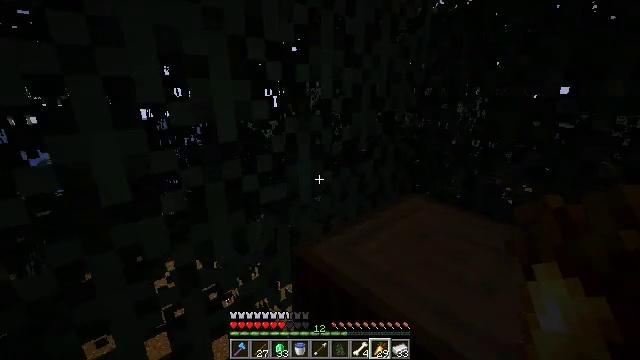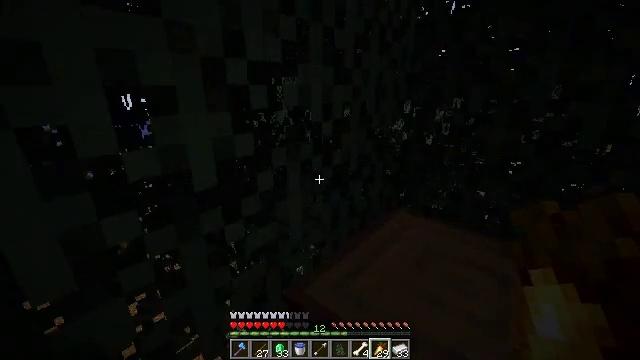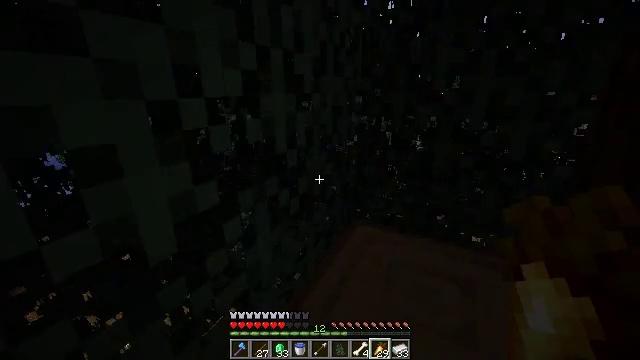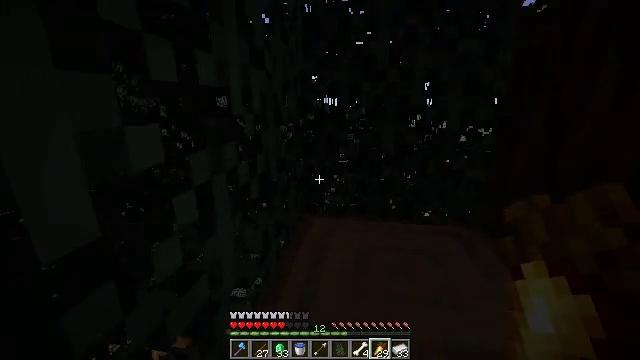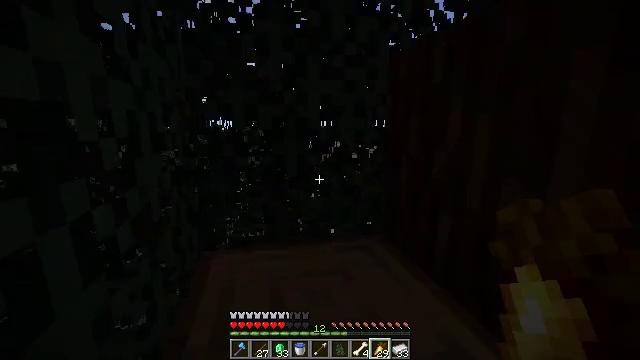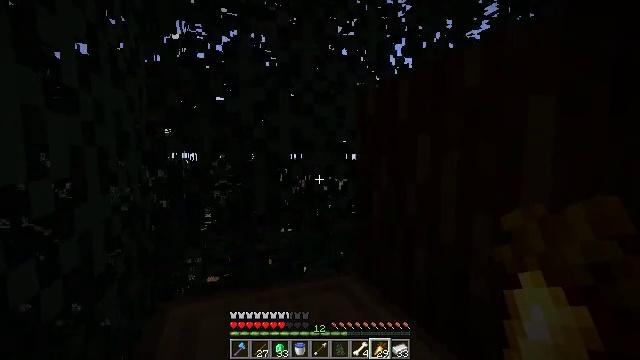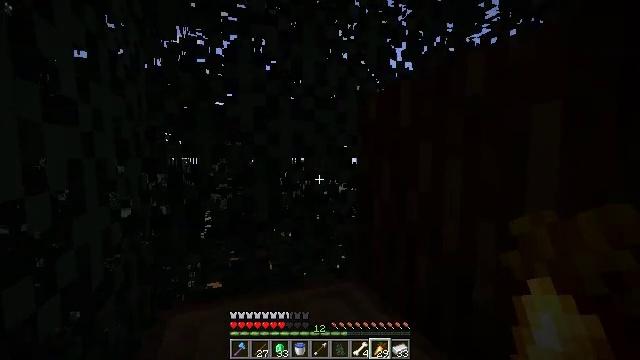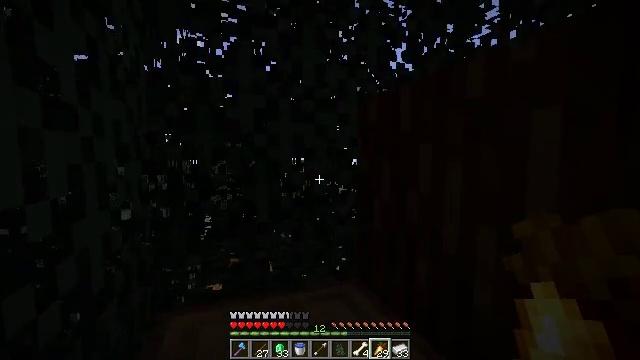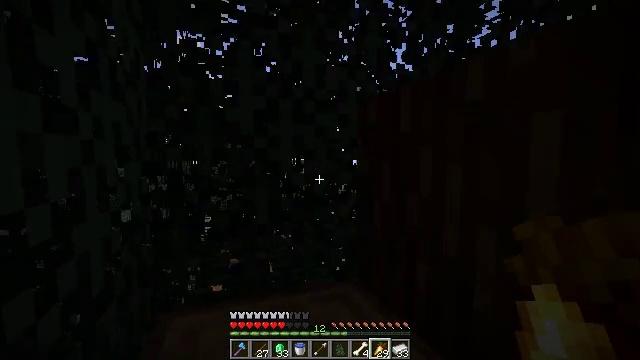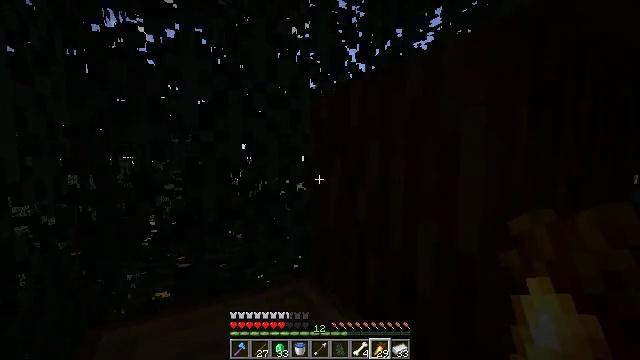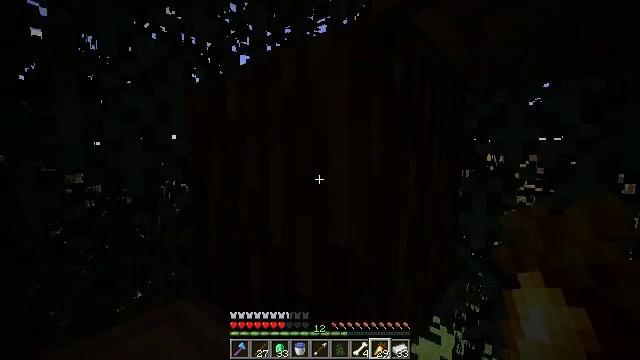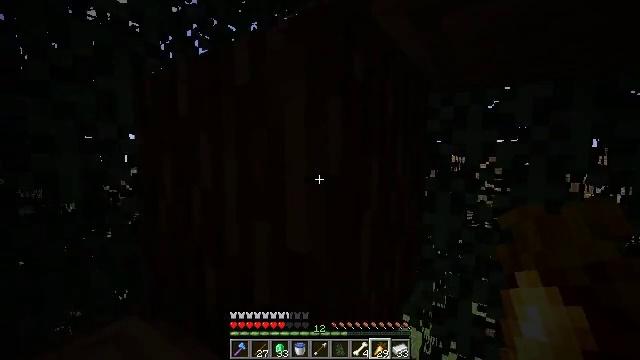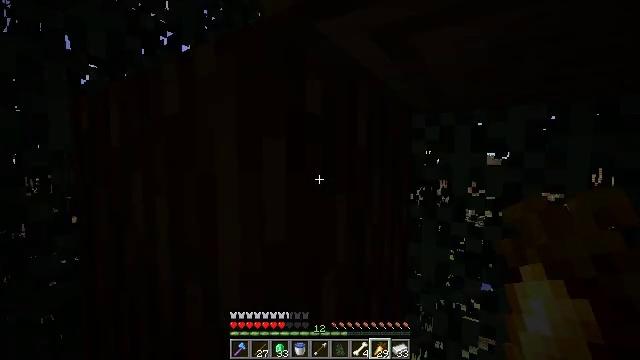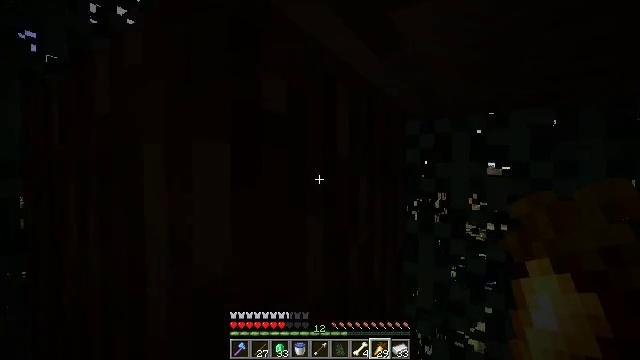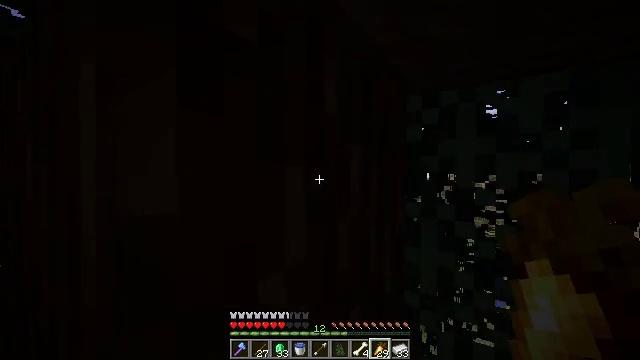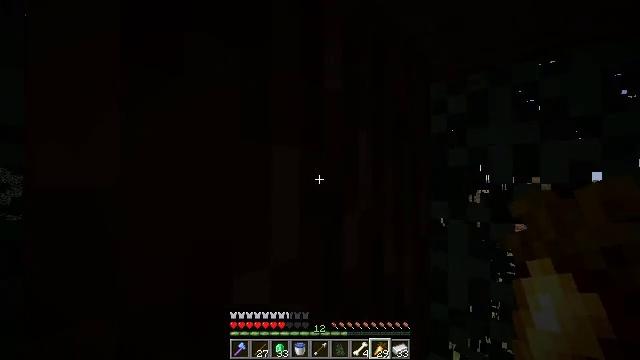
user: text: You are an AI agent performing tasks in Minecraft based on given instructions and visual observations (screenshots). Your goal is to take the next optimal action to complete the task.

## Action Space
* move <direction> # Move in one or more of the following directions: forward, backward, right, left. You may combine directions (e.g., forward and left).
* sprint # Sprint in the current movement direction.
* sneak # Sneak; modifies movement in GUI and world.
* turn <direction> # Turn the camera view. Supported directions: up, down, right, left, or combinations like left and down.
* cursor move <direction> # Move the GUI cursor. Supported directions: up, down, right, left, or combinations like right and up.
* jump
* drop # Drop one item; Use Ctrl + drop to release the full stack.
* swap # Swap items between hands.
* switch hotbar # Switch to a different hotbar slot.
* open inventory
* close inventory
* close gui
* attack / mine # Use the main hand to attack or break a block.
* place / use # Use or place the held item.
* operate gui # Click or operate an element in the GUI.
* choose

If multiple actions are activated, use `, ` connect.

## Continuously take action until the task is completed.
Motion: motion action
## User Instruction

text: Harvest the spruce log from a tree trunk.
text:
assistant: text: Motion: move forward and move left, turn right and down, jump
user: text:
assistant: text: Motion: move forward and move left, turn right, jump
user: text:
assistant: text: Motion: move forward and move left, turn right and up, jump
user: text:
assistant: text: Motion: move forward and move left, turn right and up, jump
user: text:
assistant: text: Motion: move forward and move left, turn right and up, jump
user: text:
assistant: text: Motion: move forward and move left
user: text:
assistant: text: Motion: move forward and move left
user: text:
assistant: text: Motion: move forward and move left
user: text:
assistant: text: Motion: move forward, turn right
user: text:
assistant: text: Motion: move forward, turn right
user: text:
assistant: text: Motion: move forward, turn right
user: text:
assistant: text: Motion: move forward, turn right, jump
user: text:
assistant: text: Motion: move forward and move left, turn up, jump
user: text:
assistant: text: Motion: move forward and move left, turn left, jump
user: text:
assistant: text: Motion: move forward and move left, turn left and up, jump
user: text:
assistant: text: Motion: move forward and move left, turn left and up, jump
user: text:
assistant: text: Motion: move forward and move left, turn left, jump
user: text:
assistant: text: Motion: move forward and move left, turn left, jump
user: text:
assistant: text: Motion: move forward and move left, turn left, jump
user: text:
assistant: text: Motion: move forward and move left, turn left and down, jump
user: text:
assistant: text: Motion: move forward and move left, turn left and down, jump
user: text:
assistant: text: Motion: move forward and move left, turn left and down
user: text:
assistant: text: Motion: move forward and move left, turn left and down
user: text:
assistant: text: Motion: move forward and move left, turn right and down
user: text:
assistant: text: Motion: move forward and move left, turn right and down
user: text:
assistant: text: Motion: move forward and move left, turn right and down, jump
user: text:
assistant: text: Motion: move forward, turn right and up, jump
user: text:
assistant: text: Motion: move forward, turn right, jump
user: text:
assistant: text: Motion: move forward, turn right and up, jump
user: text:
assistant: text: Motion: move forward and move left, turn right and up, jump